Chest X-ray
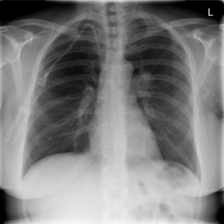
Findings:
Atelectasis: negative
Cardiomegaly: negative
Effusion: negative
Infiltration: negative
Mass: positive
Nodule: positive
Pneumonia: negative
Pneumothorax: negative
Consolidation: negative
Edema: negative
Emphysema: negative
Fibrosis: negative
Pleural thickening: negative
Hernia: negative